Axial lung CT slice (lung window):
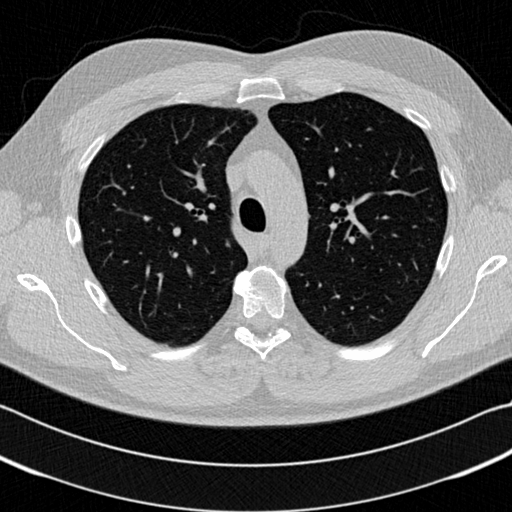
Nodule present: no